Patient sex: M
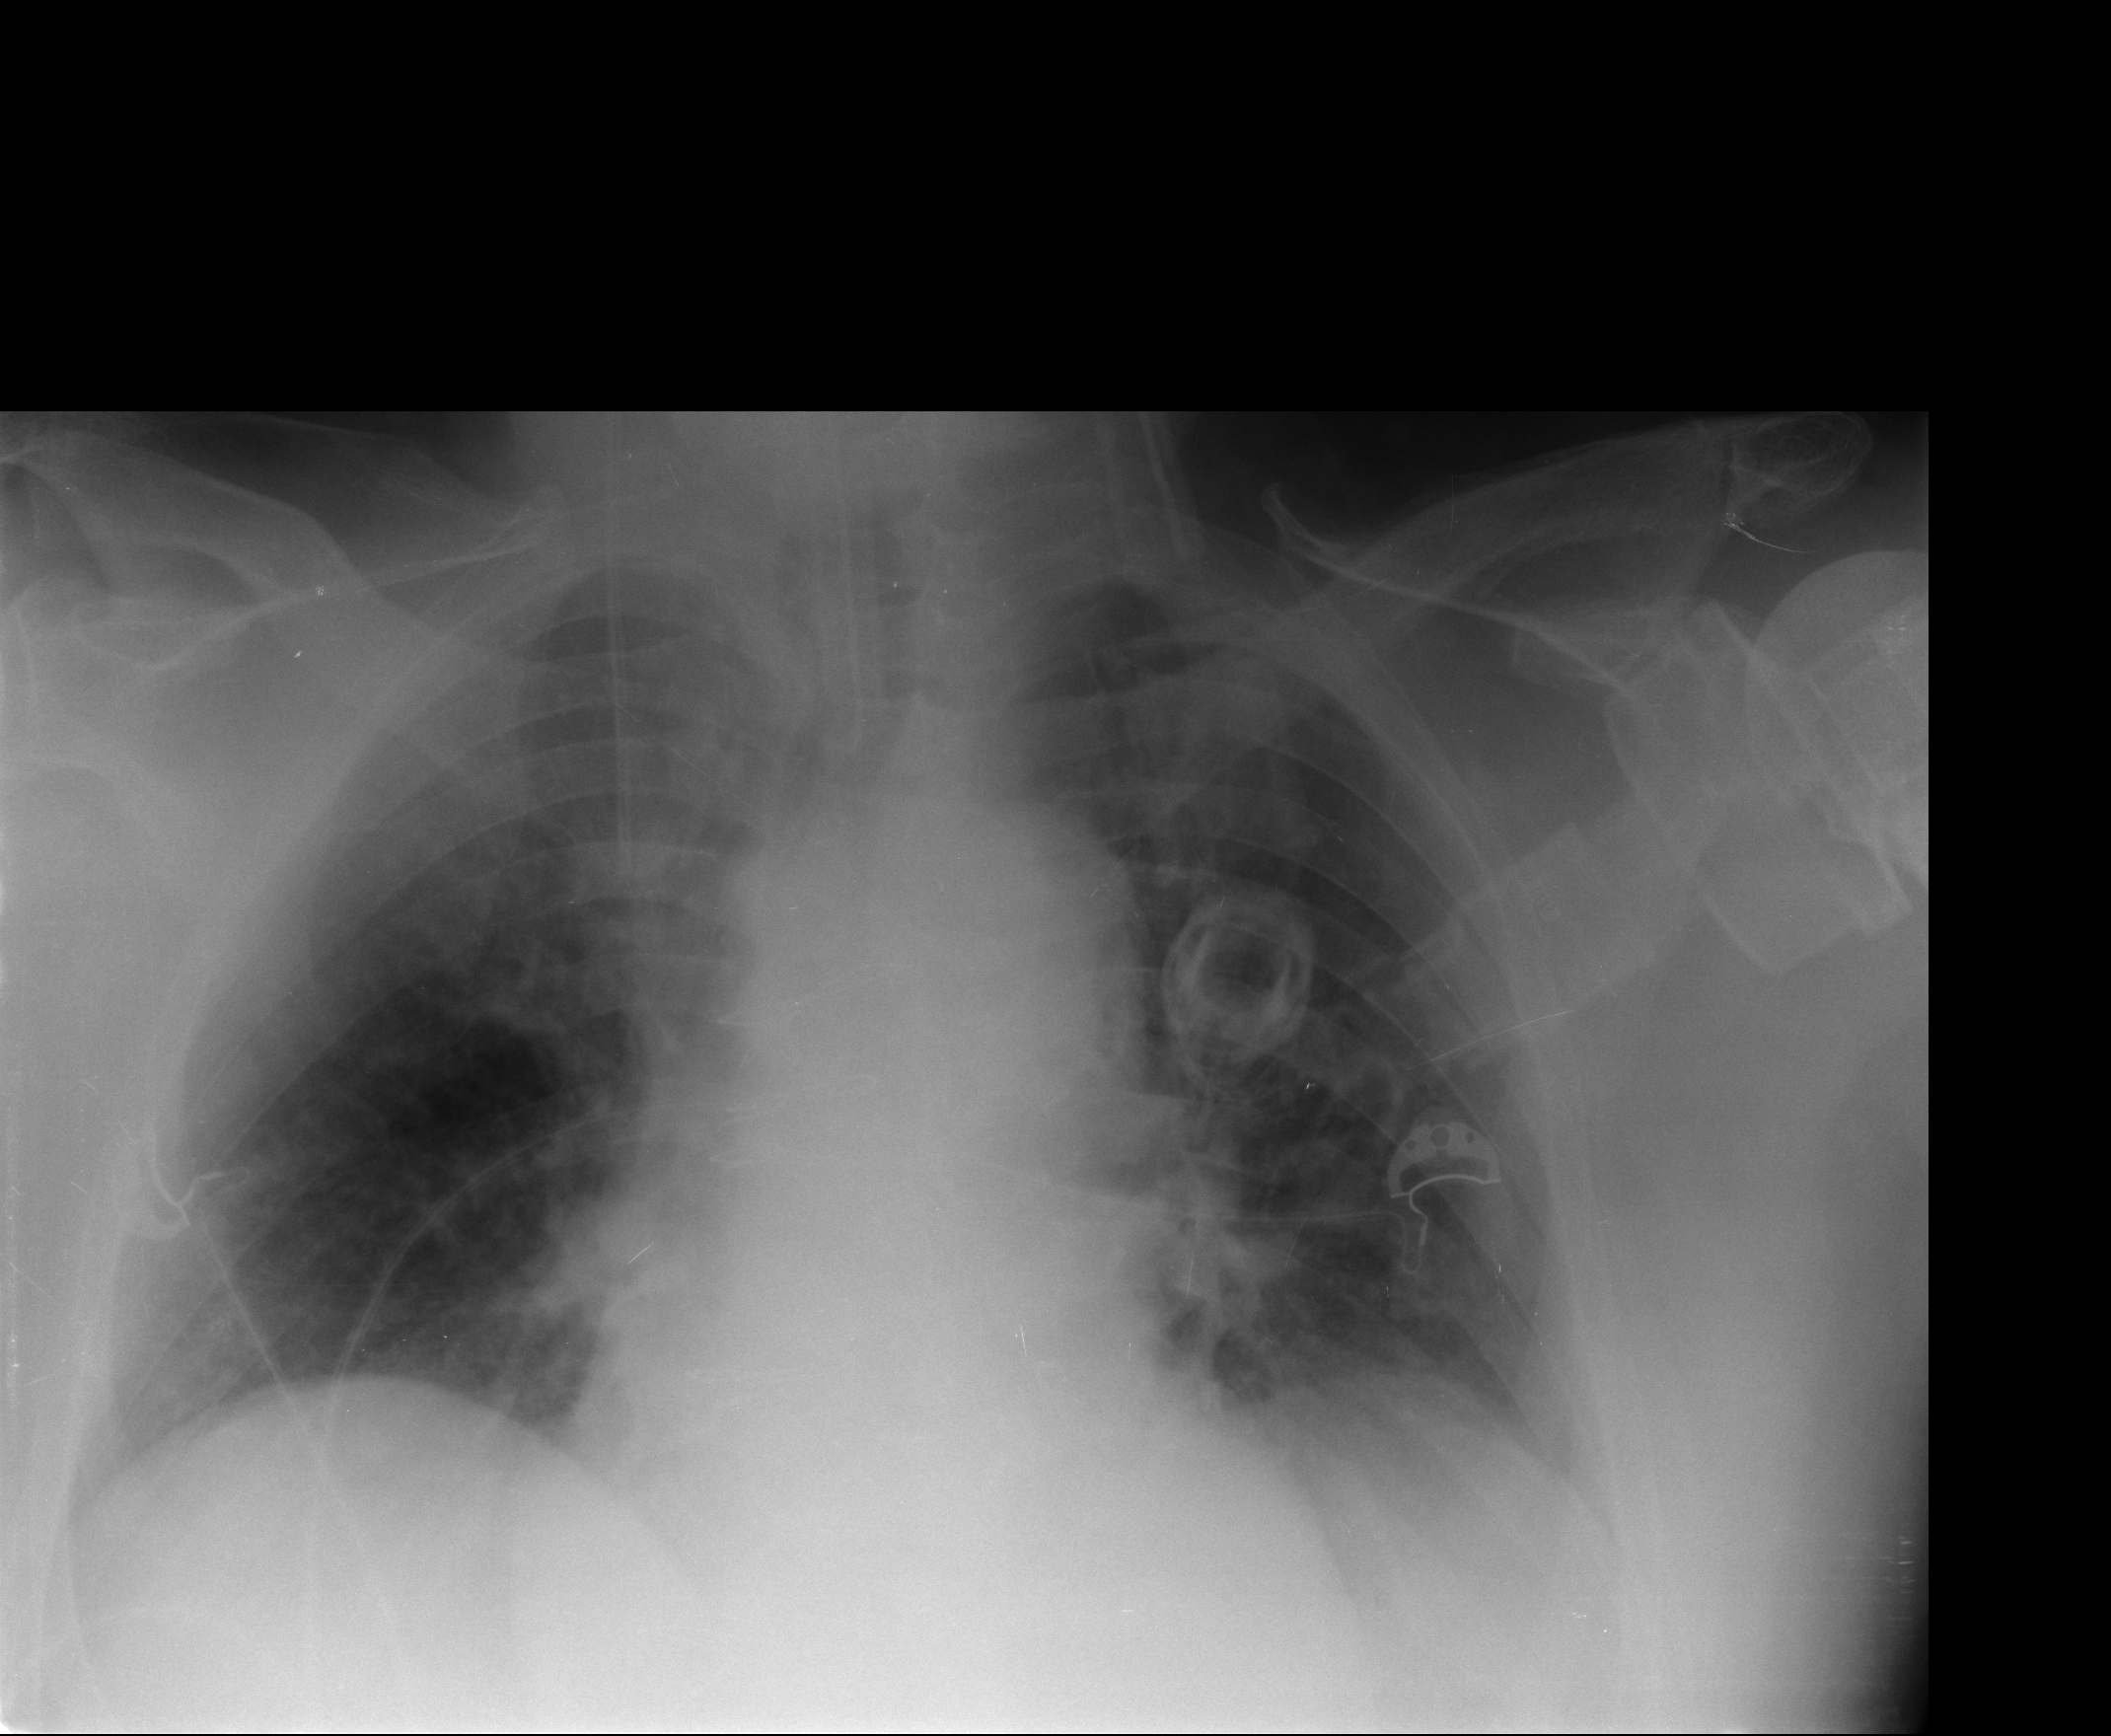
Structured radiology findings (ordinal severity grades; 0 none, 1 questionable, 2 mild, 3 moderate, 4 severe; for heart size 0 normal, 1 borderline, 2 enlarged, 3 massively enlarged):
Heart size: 0
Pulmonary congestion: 2
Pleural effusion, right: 0
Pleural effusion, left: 0
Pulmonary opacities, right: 0
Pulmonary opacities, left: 0
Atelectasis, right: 0
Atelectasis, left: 0